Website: apple
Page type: payment
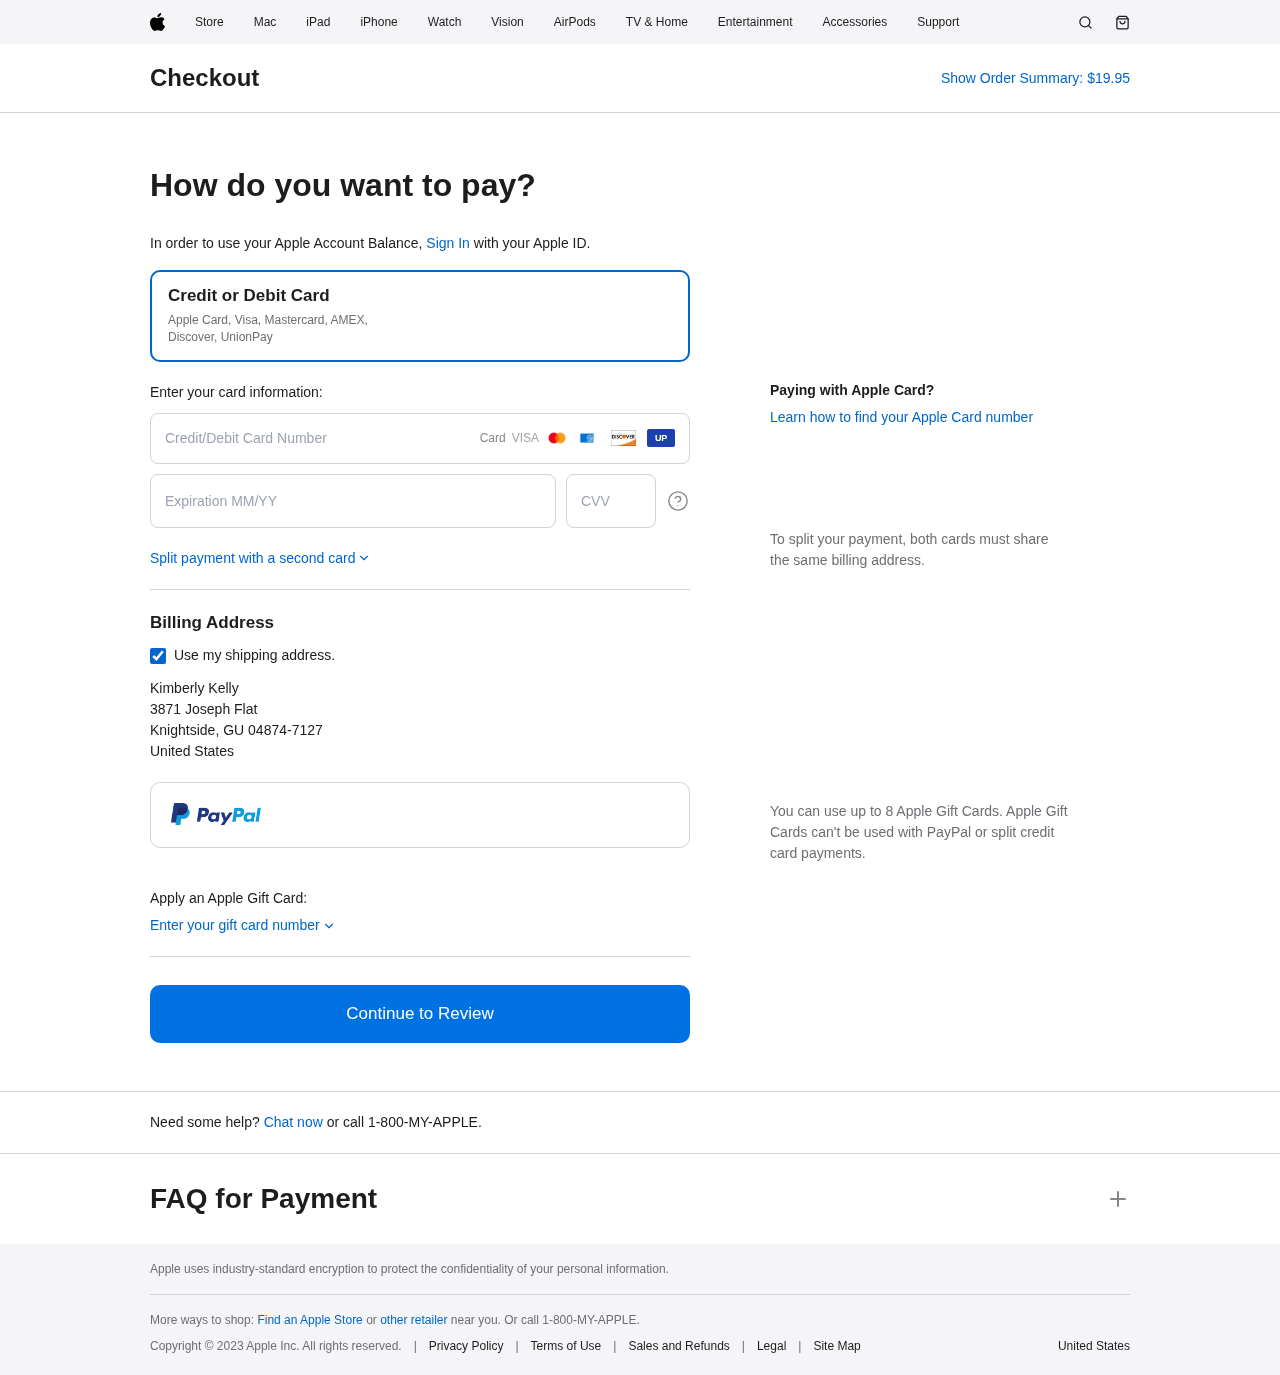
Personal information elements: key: PII_CARD_CVV
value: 893
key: PII_CARD_EXPIRY
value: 06/30
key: PII_CARD_NUMBER
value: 6011 9230 3880 3141
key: PII_COUNTRY
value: United States
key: PII_FULLNAME
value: Kimberly Kelly
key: PII_STREET
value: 3871 Joseph Flat
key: PII_CITY_STATE_ZIP
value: Knightside, GU 04874-7127
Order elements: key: ORDER_TOTAL
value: $19.95